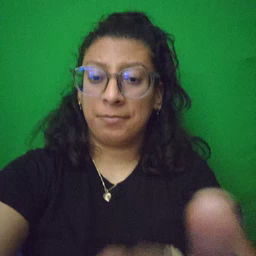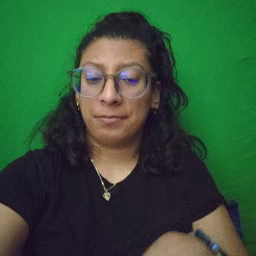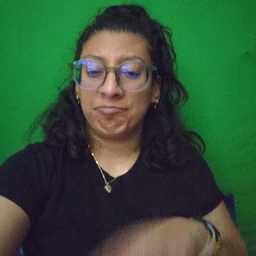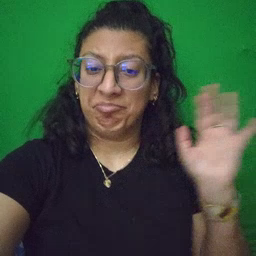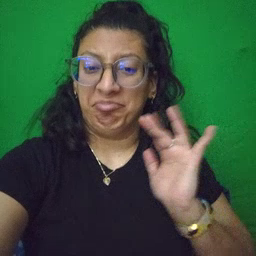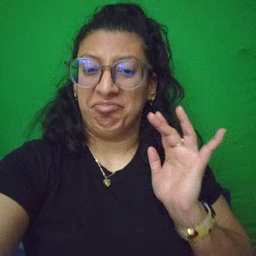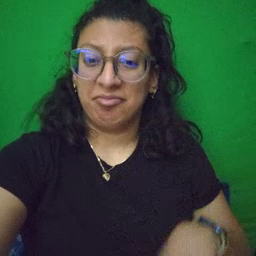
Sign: yucky